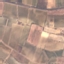
Land use / land cover: PermanentCrop